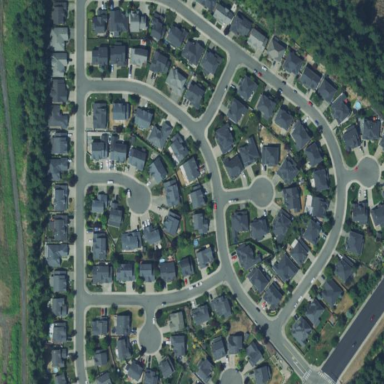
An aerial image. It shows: Neighbourhood with single-family residential houses.